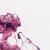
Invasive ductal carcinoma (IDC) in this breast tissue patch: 0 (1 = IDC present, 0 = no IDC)